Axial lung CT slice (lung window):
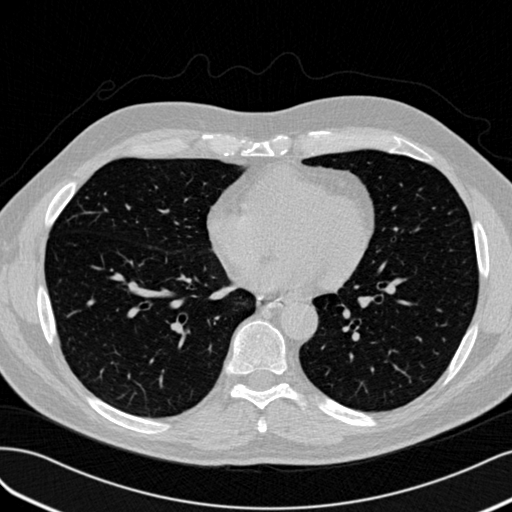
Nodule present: no